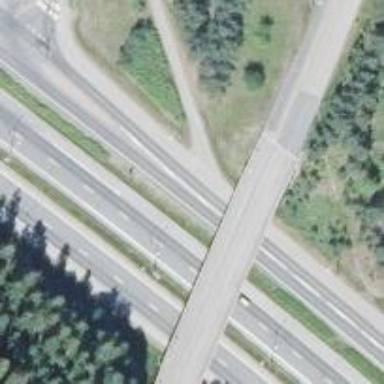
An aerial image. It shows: Man-made bridge.